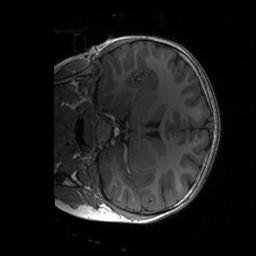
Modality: T1w
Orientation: coronal
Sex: female
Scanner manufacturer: siemens
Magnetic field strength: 3 T
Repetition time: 1.9 s
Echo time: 0.00243 s